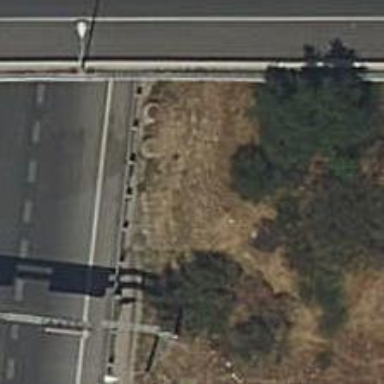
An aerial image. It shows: Guard rail as barrier.